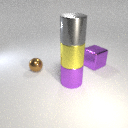
small brown metal sphere in front of large purple metal cube